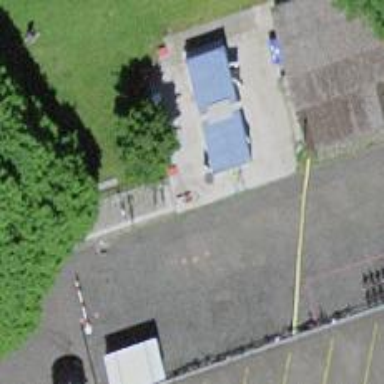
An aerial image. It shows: Bicycle parking area.